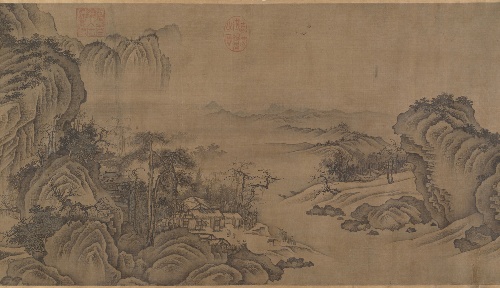
Title: 元/明   佚名   舊傳 燕文貴   秋山蕭寺圖  軸|Buddhist Temples amid Autumn Mountains
Artist: Yan Wengui|Unidentified artist
Artist bio: Chinese, 970–1030|
Date: 14th century
Object type: Handscroll
Classification: Paintings
Medium: Handscroll; ink and pale color on silk
Culture: China
Period: Yuan (1271–1368)–Ming (1368–1644) dynasty
Dimensions: Image: 12 7/8 in. × 10 ft. 6 1/2 in. (32.7 × 321.3 cm)
Overall with mounting: 13 1/8 in. × 37 ft. 2 1/8 in. (33.3 × 1133.2 cm)
Department: Asian Art
Credit line: Purchase, The Dillon Fund Gift, 1983
Accession year: 1983
Repository: Metropolitan Museum of Art, New York, NY
Tags: Temples|Landscapes